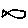
Label: fish